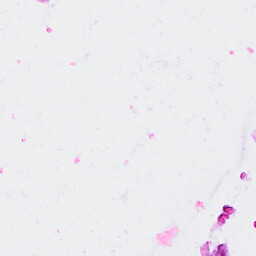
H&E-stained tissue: Breast